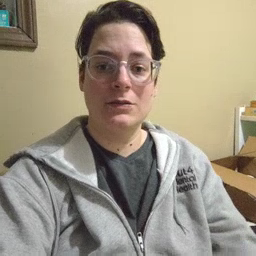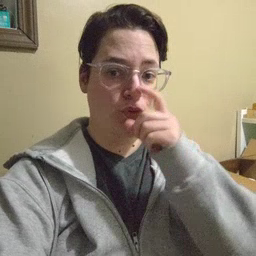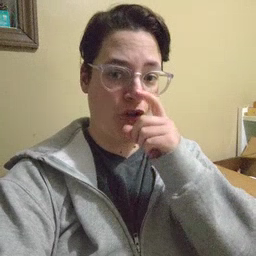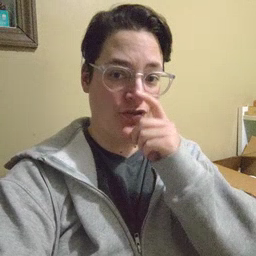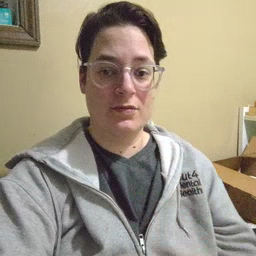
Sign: doll